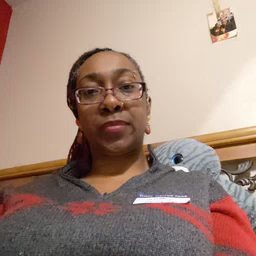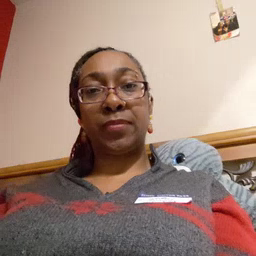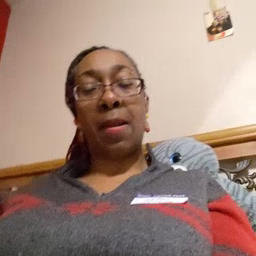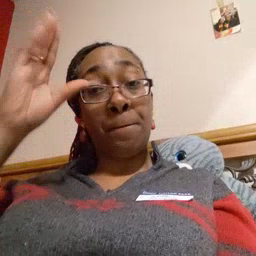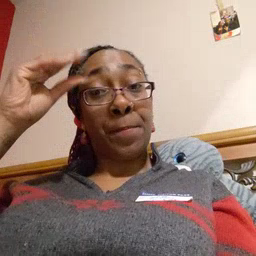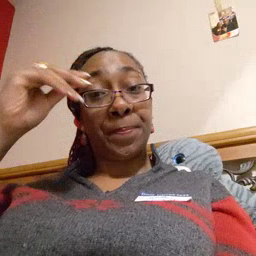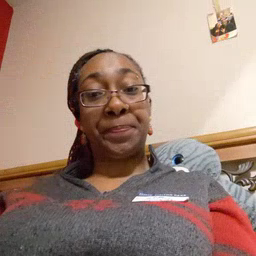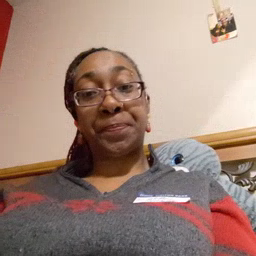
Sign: boy